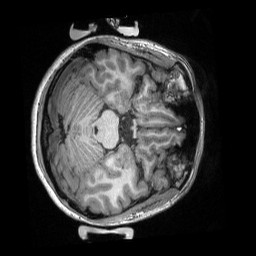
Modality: T1w
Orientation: axial
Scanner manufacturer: siemens
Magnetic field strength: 3 T
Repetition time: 2.3 s
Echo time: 0.00308 s